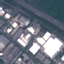
Land use / land cover class: Industrial